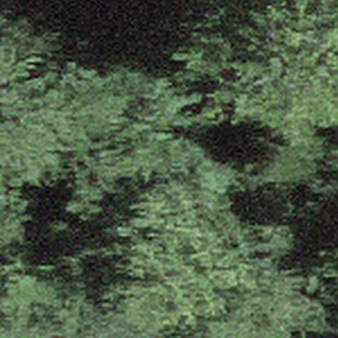
Label: other